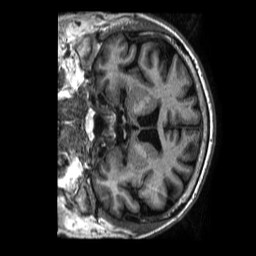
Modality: T1w
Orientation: coronal
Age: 68
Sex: male
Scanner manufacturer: philips
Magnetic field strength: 1.5 T
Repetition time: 0.008001 s
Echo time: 0.003659 s